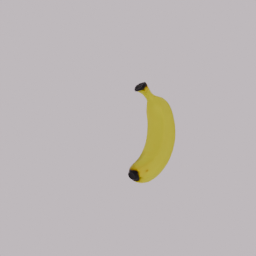
Label: nature